Interaction volume radius: 10 \u00c5
Interaction volume height: 10 \u00c5
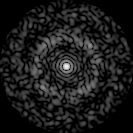
Disorder parameter: 0.8106